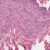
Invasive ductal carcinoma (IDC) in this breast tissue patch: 0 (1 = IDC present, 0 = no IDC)